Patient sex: M
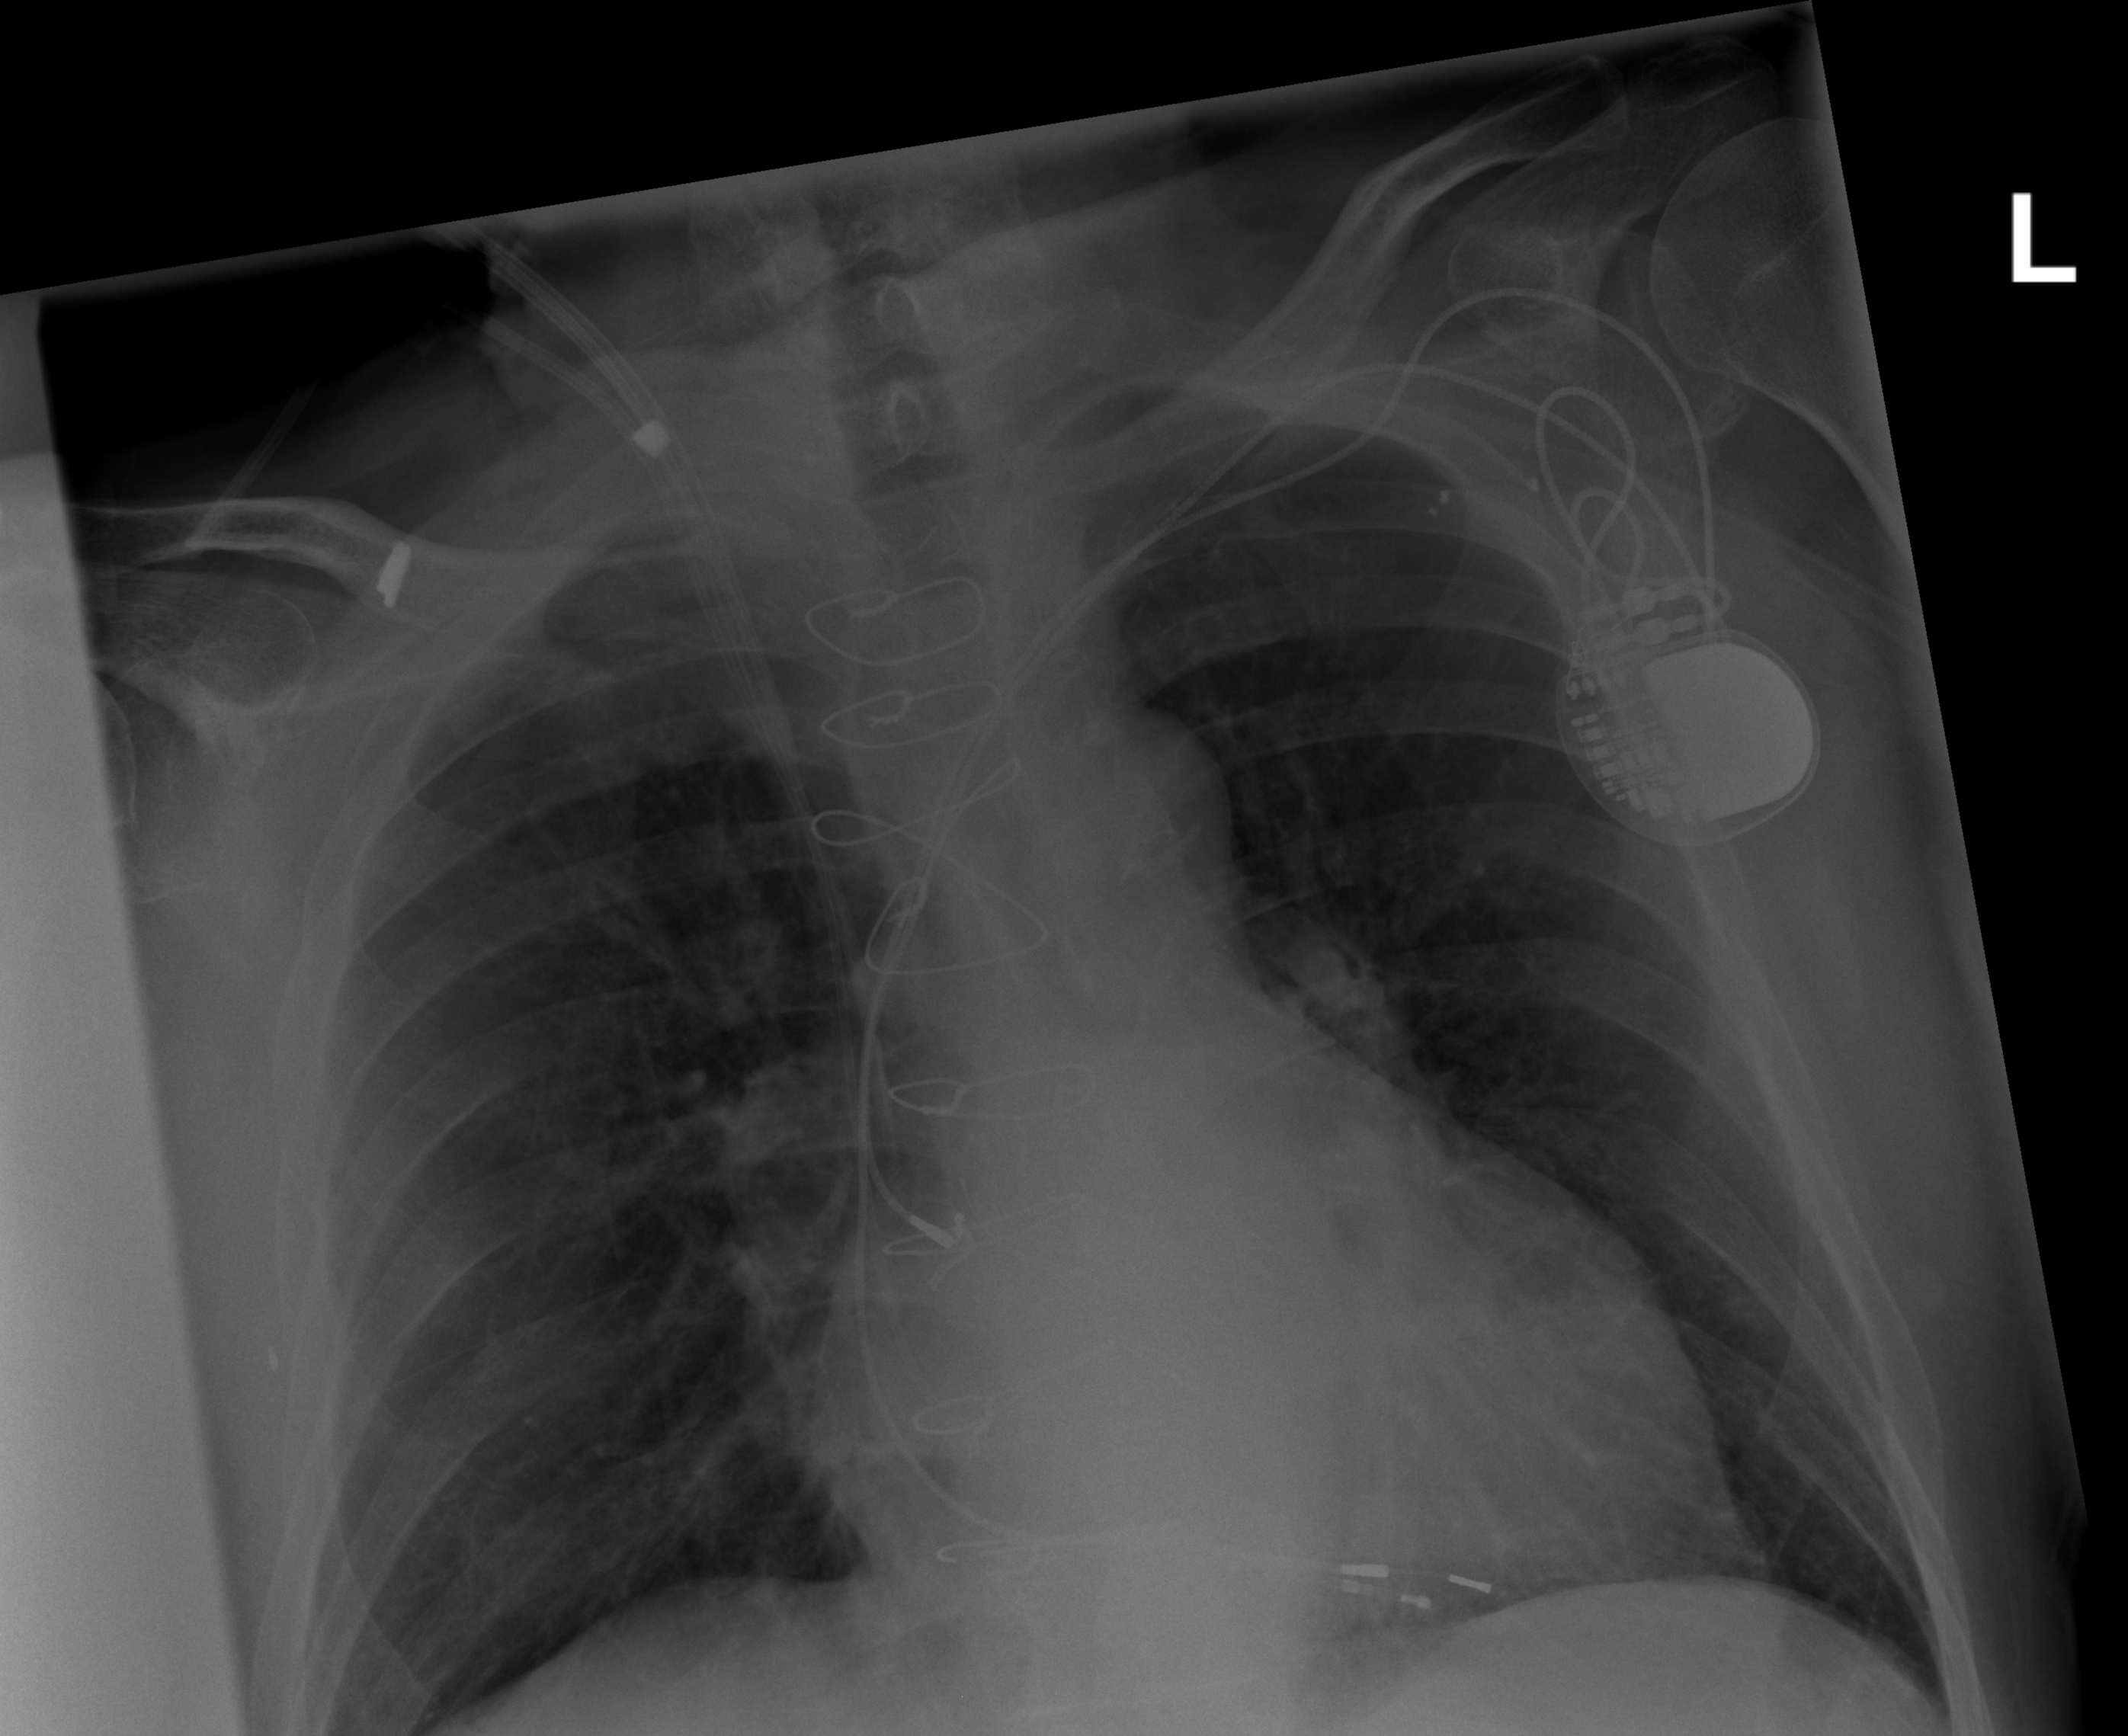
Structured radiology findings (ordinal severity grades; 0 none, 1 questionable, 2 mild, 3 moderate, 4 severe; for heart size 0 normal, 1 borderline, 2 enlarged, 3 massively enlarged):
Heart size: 1
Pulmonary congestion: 1
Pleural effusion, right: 0
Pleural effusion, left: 0
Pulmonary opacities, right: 0
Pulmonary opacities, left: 0
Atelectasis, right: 0
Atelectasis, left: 0